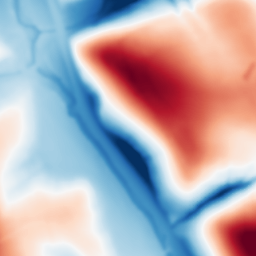
Category: multiscale
Decomposition family: dog
Decomposition parameters: sigma_low: 2
sigma_high: 50
Upsampling method: regularized
Upsampling parameters: scale: 4
lambda_reg: 0.001
Upsampling scale: 4